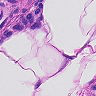
Metastatic tissue present: no